Interaction volume radius: 5 \u00c5
Interaction volume height: 25 \u00c5
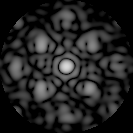
Disorder parameter: 0.4816